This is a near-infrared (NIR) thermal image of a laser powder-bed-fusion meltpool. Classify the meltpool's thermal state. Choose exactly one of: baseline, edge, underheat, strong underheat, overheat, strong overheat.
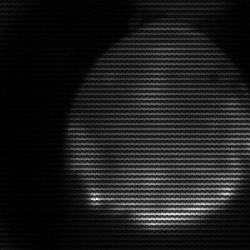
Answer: edge